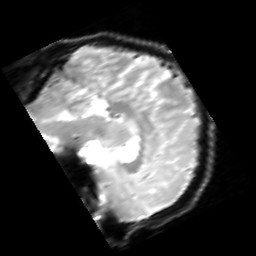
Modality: inplaneT2
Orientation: sagittal
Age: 21
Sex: male